Question: I need to protect images embedded in a swf file.
I've noticed <URL> scrambles the images, like so:

How is something like this achieved ? ?
I've noticed the image is stored a bitmap. Not sure how information is stored.
I imagine it would be possible to use something like <URL> to access the
content of a swf, but what would I need to change for the image swf tags ?
I don't know much about security/obfuscation/encryption, so any tips will be handy.
The programming language for this shouldn't matter much.
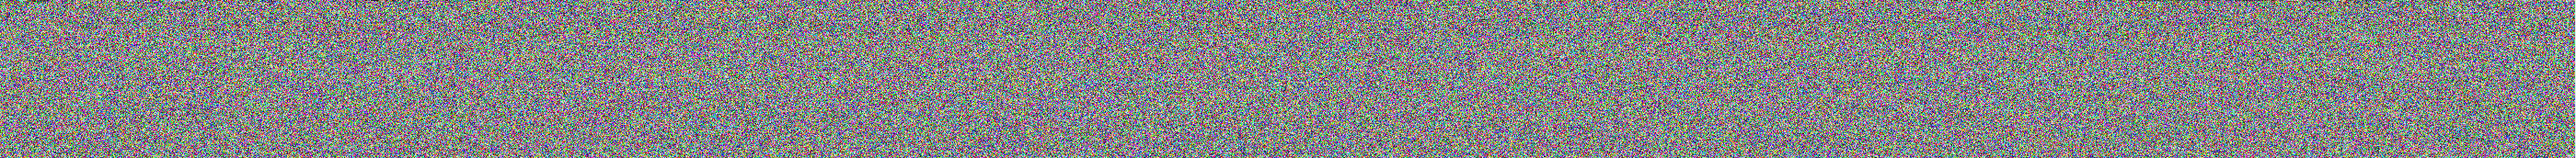
Answer: I'm going to go out on a limb and say that the image scrambling works similar to how plain text looks 'scrambled' once it's encrypted - if you apply the right cipher to the seemingly randomly coloured pixels in that example image, each pixel becomes the correct colour, revealing the image.
That cipher or key to unscrambled it must be somewhere accessible to the .swf, so that whenever the .swf loads that image, it pulls it apart pixel-by-pixel, checks that against the key, and then rebuilds the image.